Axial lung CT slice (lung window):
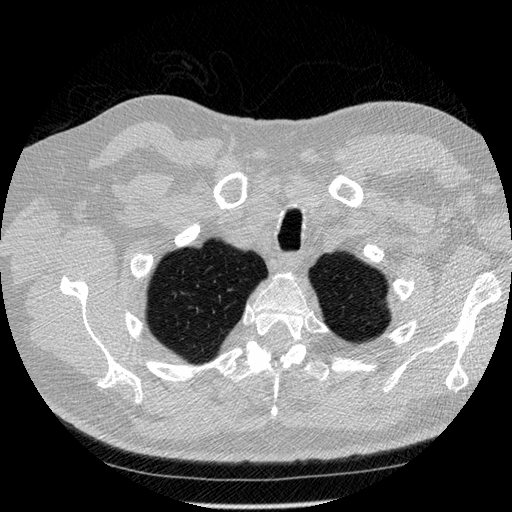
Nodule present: no